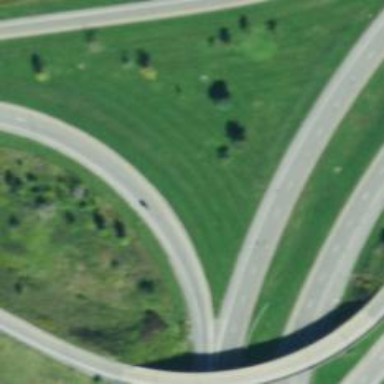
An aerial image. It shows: Primary link highway.